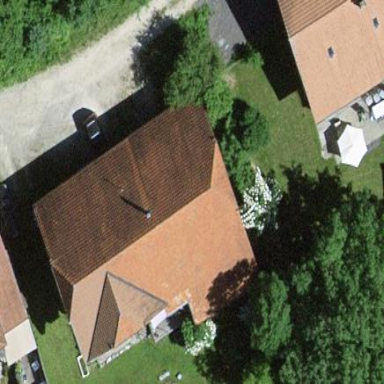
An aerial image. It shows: Farm building.